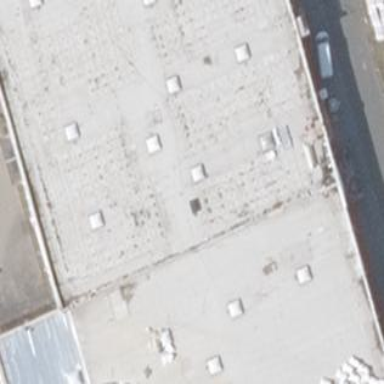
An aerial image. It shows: Building housing furniture shop.